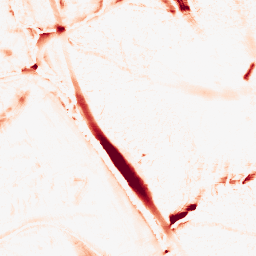
Category: morphological
Decomposition family: morphological_ellipse
Decomposition parameters: operation: opening
width: 20
height: 30
Upsampling method: quadratic
Upsampling parameters: scale: 4
Upsampling scale: 4